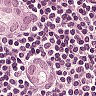
Metastatic tissue present: yes